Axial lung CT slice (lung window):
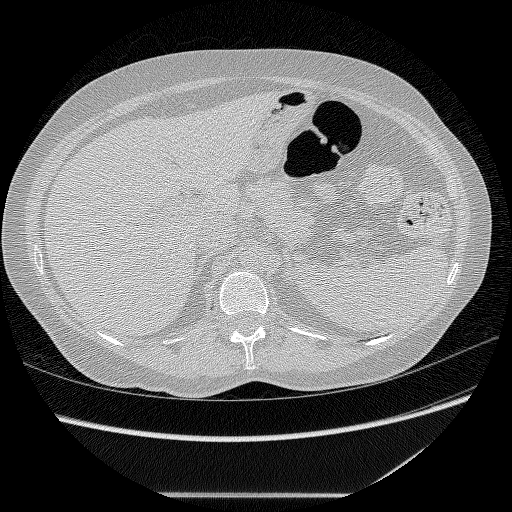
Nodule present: no